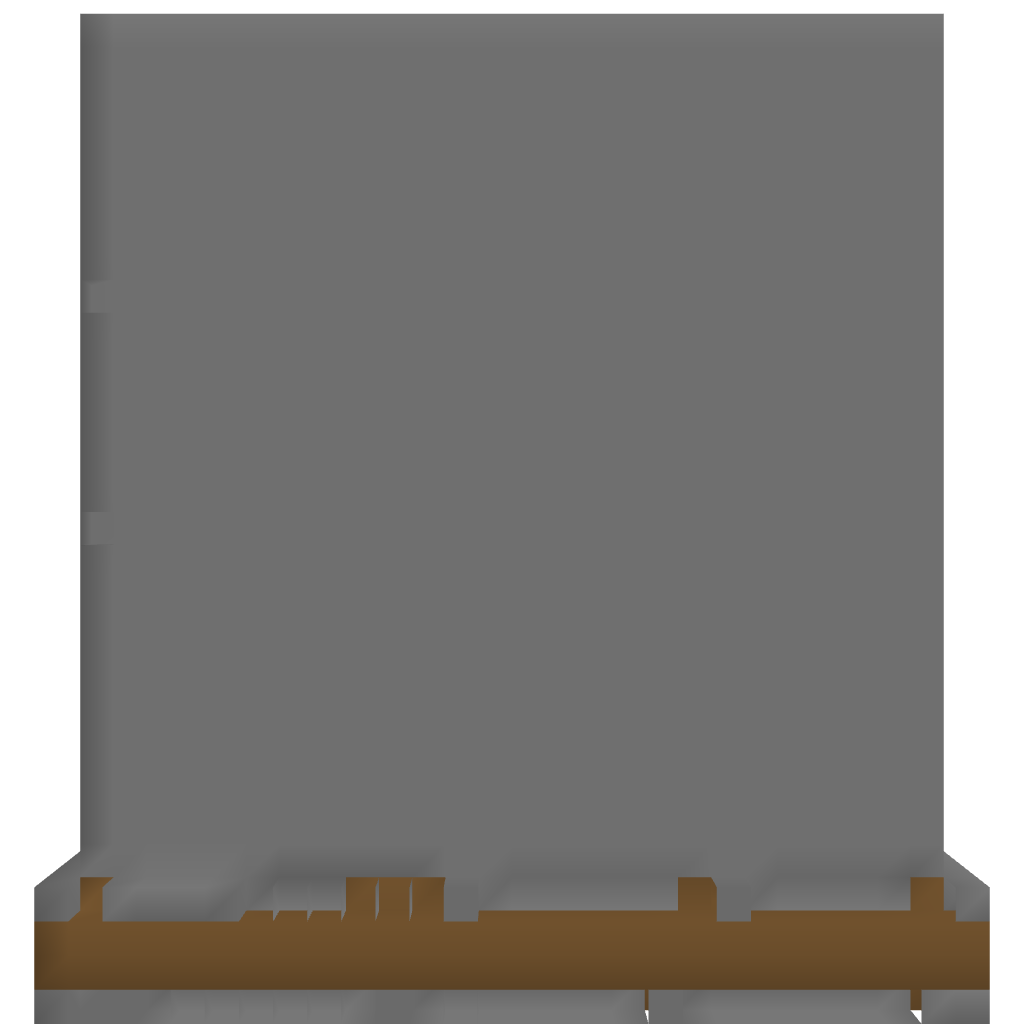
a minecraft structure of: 3 story high elevator bad low quality